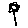
Label: flower